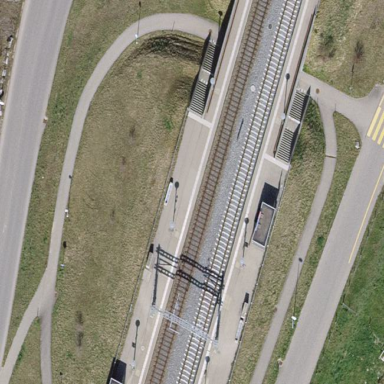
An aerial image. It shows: Platform for public transport and railway.